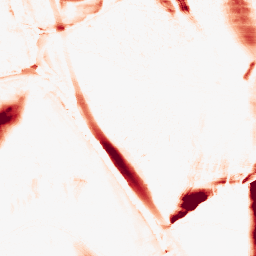
Category: morphological
Decomposition family: morphological_ellipse
Decomposition parameters: operation: opening
width: 10
height: 50
Upsampling method: sinc_hamming
Upsampling parameters: scale: 2
kernel_size: 16
Upsampling scale: 2